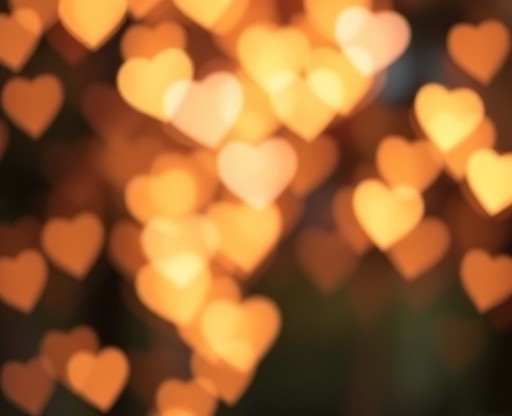
Category: Valentine